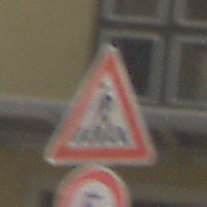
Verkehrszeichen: FussgaengerueberwegRechts
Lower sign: Geschwindigkeit5
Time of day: MorningAfternoon
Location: Outdoor (Urban)
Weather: PartlyCloudy
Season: NotSpecified
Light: Natural